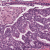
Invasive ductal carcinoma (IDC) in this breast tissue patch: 0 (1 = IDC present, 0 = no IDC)